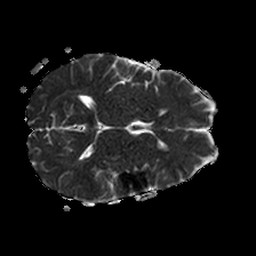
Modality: ADC
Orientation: axial
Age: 55
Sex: female
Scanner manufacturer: philips
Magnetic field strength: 1.5 T
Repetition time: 3.4 s
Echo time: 0.06922 s